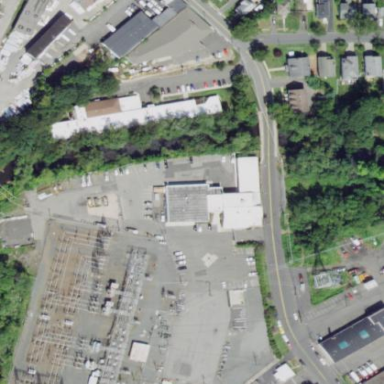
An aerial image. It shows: Outdoor transmission substation.